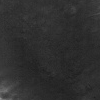
Atmospheric dust classification: not_dusty